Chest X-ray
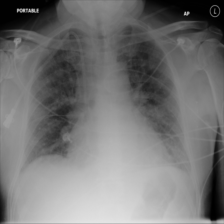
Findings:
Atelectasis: negative
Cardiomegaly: negative
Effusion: negative
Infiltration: positive
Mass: negative
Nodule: negative
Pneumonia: negative
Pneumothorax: negative
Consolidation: negative
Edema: negative
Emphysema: negative
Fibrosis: negative
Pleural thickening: negative
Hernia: negative